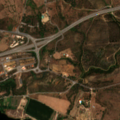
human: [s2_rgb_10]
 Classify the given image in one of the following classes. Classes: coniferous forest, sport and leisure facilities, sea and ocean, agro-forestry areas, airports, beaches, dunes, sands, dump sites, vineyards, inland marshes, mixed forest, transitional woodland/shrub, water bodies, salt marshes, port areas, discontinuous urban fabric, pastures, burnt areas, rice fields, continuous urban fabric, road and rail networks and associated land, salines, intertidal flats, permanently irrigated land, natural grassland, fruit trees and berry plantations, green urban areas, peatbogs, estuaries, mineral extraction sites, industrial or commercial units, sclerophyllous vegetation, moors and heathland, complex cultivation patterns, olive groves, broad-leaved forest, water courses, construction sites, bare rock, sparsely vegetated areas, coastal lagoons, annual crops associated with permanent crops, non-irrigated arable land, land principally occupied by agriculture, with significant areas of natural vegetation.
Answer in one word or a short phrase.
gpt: discontinuous urban fabric, permanently irrigated land, annual crops associated with permanent crops, land principally occupied by agriculture, with significant areas of natural vegetation, transitional woodland/shrub, water courses